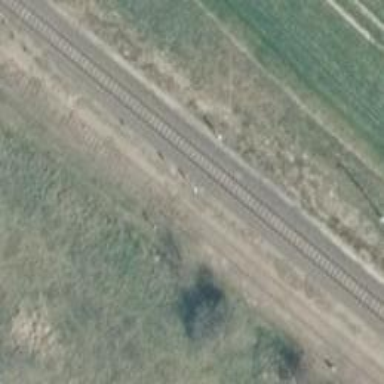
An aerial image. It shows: Railway signal.